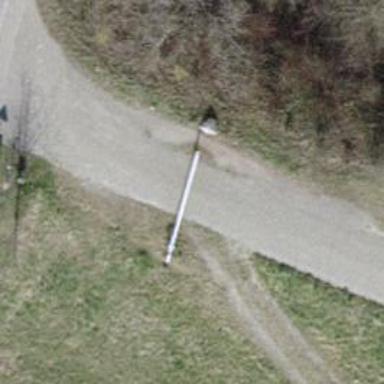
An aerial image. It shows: Lift gate barrier.